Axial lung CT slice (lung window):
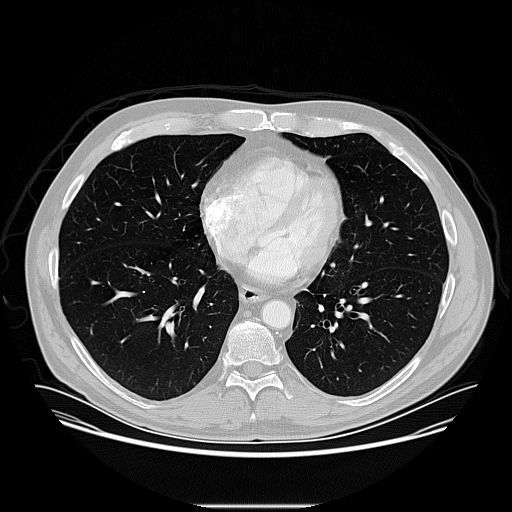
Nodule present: no